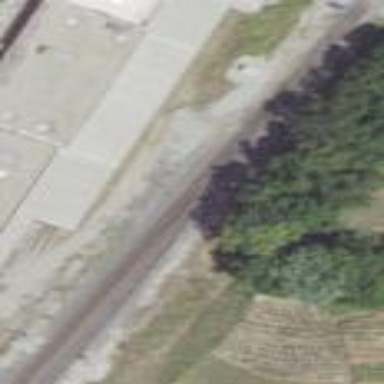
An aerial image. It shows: Spur junction in railway area.